Field crop: maize
Growth stage: 2
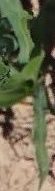
Species: maize